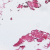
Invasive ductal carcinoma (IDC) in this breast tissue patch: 0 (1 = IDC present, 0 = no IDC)